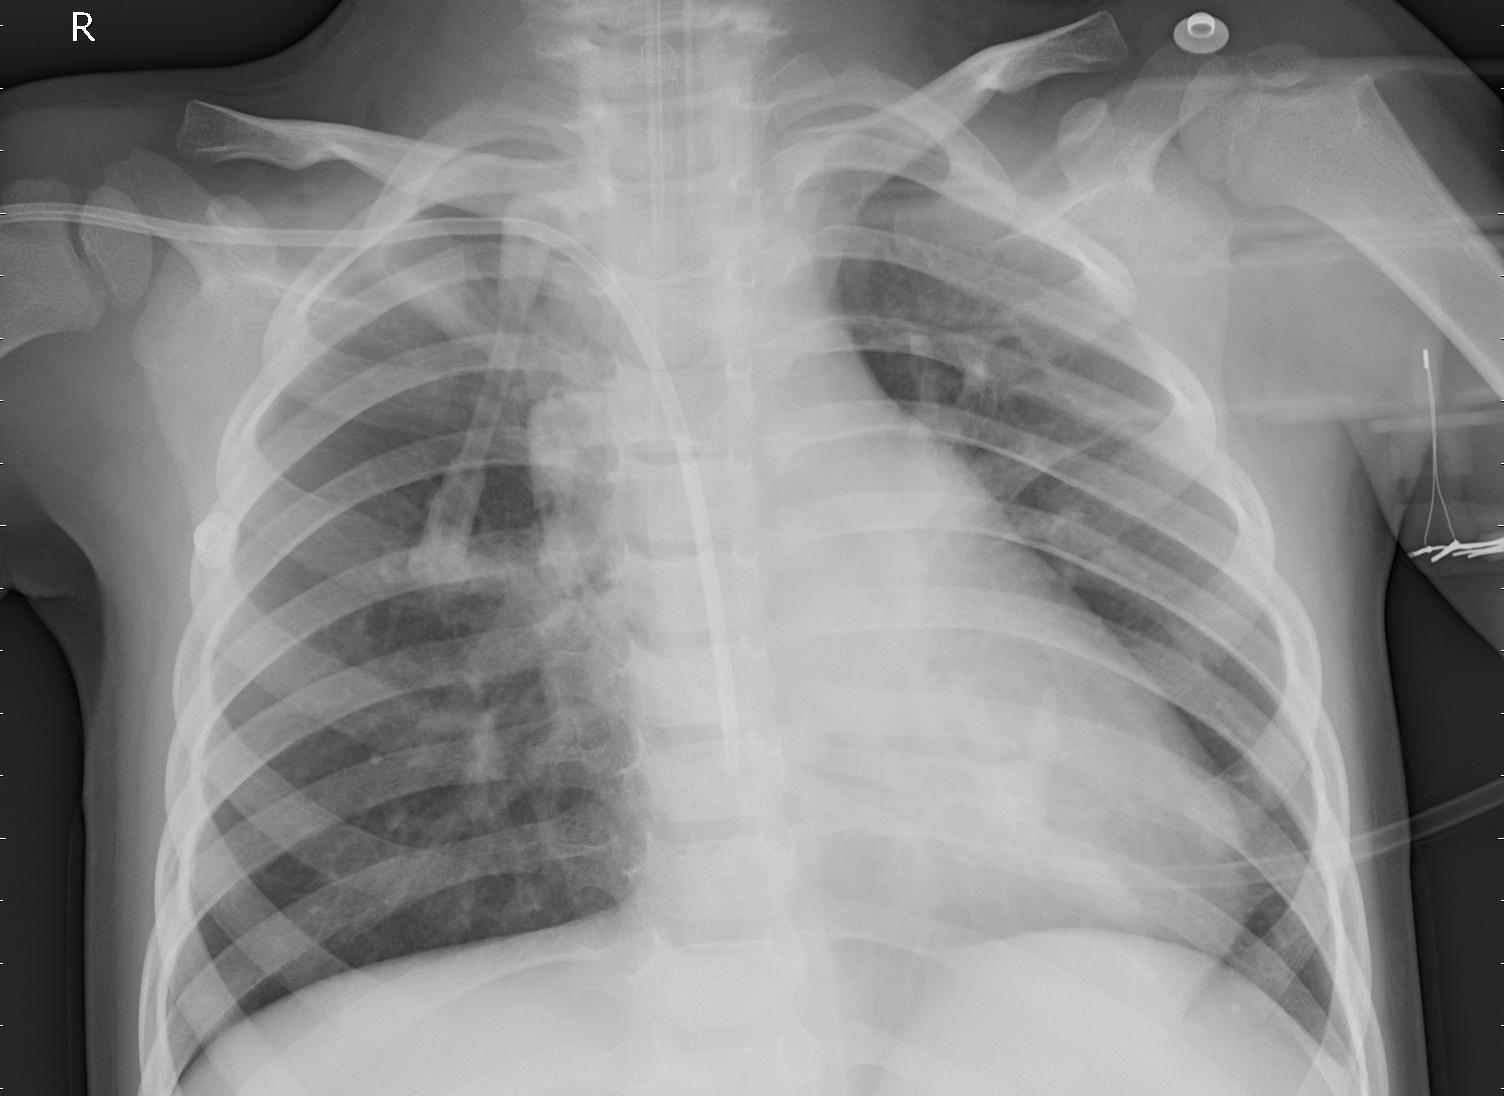
Diagnosis: PNEUMONIA